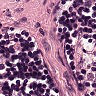
Metastatic tissue present: no